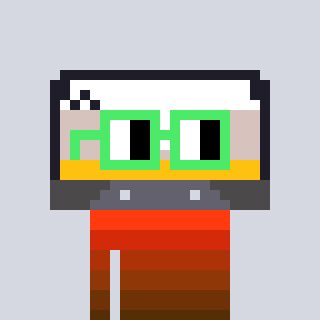
a pixel art character with square light green glasses, a cassette tape-shaped head and a bege-colored body on a cool background